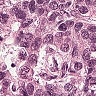
Metastatic tissue present: yes